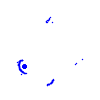
Particle: electron